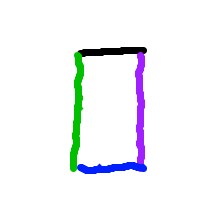
Shape: rectangle